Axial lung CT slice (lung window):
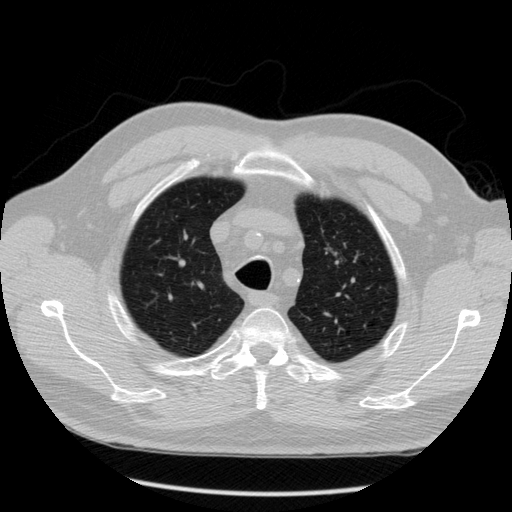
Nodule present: no